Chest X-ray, AP view. Patient: 71 years old, sex M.
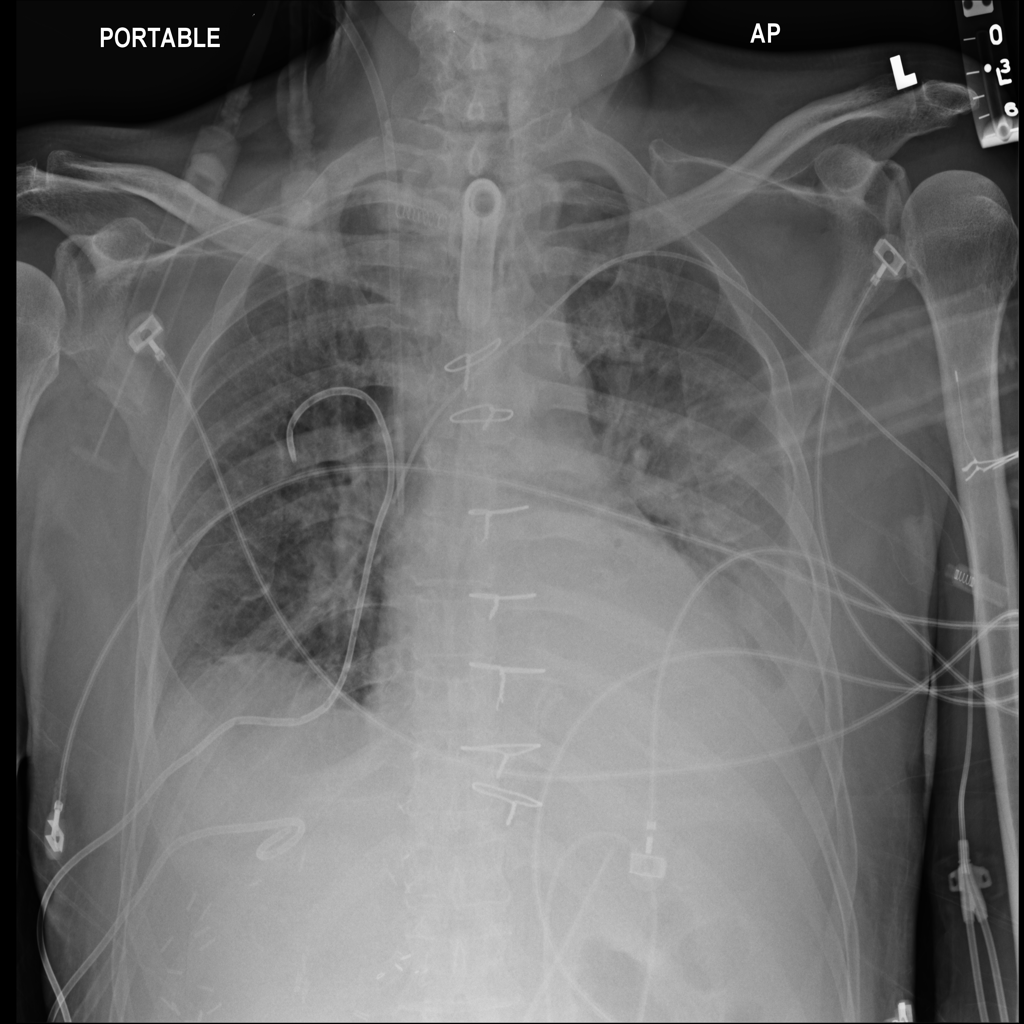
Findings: Effusion, Infiltration, Pleural_Thickening